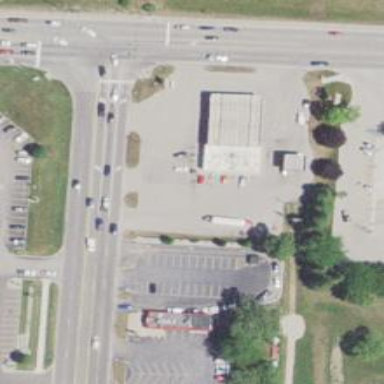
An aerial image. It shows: Convenience shop.